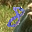
Label: 8